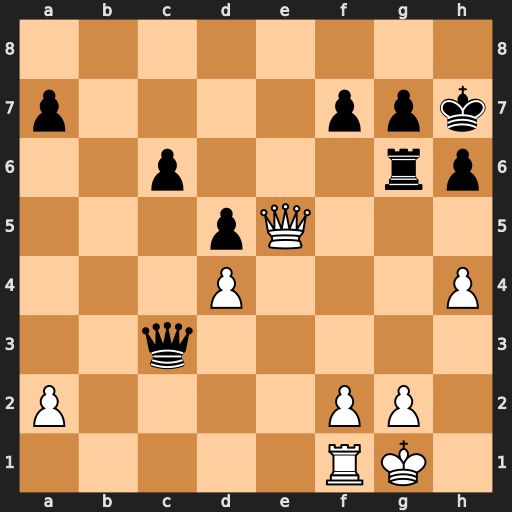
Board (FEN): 8/p4ppk/2p3rp/3pQ3/3P3P/2q5/P4PP1/5RK1
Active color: w
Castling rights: -
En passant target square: -
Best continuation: Qf5 Qxd4 h5